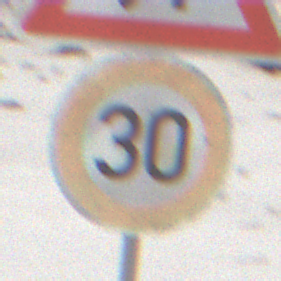
Verkehrszeichen: Geschwindigkeit30
Zusatzzeichen oben: Gegenverkehr
Umgebung: Outdoor, Nature
Tageszeit: MorningAfternoon
Wetter: Overcast
Licht: Natural
Jahreszeit: Winter
Kontrast: LowContrast